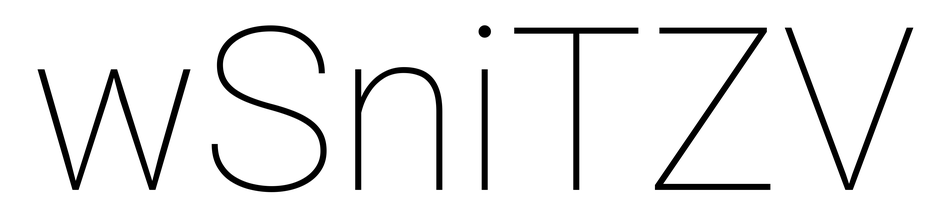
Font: Roboto_Thin